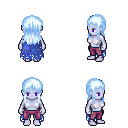
a pixel art fantasy rpg character, female body template, dark elf, purple skin, blue tattered cape, magenta pants, white cyan unkempt hairstyle, four views (front, back, left, right), 2x2 character sprite sheet, small pixel art, hard edges, no anti-aliasing